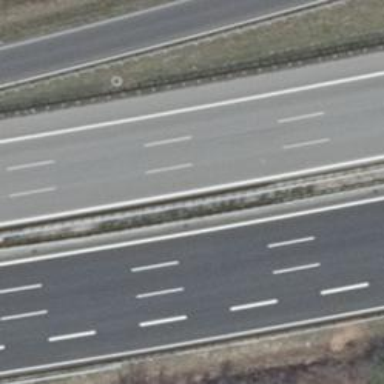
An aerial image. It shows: Concrete motorway.